Field crop: maize
Growth stage: 2
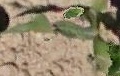
Species: maize